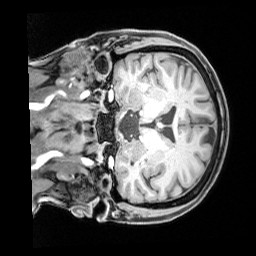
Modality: T1w
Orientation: coronal
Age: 53
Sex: female
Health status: healthy
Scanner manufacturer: siemens
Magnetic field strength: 3 T
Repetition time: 1.65 s
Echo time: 0.00182 s